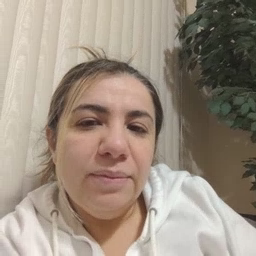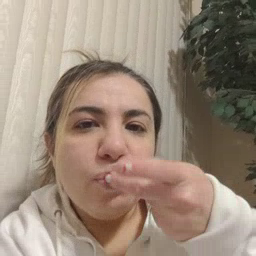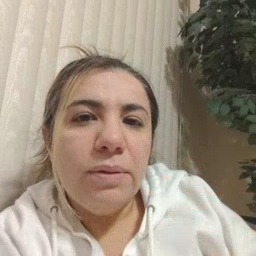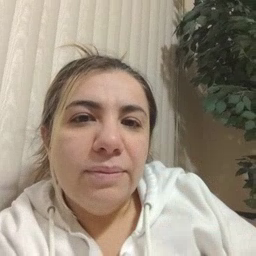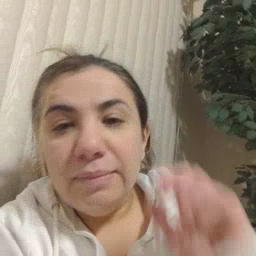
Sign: kiss